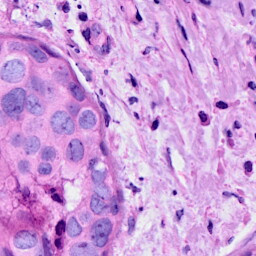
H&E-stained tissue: Breast